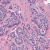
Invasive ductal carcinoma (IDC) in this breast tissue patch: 1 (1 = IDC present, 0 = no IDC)